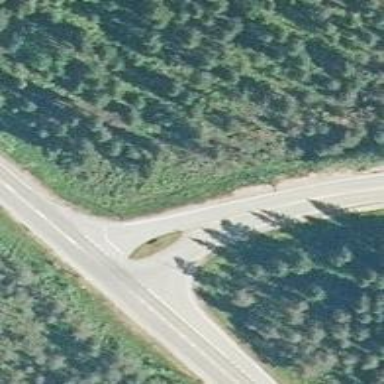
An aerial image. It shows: Trunk link highway.